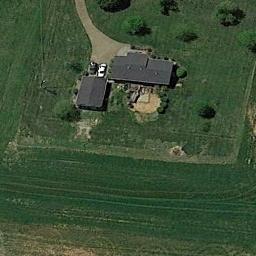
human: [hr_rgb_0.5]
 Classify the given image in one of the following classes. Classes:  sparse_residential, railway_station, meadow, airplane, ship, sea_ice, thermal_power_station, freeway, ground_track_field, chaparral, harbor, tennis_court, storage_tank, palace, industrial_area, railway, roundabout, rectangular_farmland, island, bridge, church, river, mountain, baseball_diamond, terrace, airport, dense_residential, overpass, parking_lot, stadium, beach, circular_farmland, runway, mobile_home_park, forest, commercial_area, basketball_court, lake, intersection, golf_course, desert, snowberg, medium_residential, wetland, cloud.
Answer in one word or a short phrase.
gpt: sparse_residential